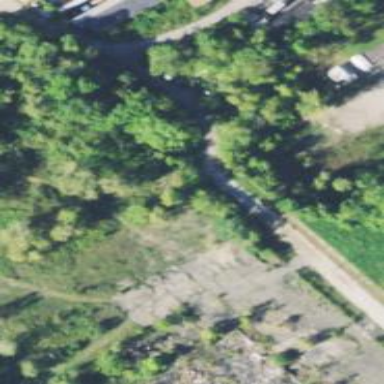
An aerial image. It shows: Historic road.